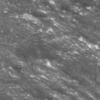
Label: not_dusty